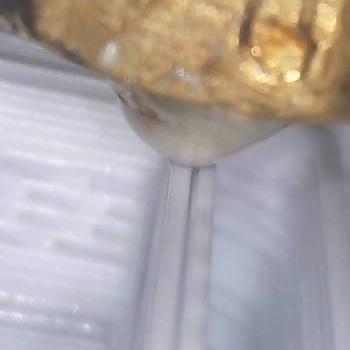
Flow rate: 66%